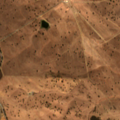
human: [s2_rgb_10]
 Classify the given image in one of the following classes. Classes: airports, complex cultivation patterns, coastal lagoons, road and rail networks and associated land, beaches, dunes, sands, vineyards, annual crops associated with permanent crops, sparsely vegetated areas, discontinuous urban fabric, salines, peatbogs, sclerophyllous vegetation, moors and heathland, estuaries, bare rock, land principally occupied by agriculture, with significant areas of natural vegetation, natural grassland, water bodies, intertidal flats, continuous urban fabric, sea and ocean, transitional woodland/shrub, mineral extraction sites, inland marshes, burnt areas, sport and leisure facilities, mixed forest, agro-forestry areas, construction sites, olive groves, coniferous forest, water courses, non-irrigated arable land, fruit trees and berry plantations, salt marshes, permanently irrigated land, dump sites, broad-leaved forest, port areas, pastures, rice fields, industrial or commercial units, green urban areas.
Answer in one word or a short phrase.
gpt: non-irrigated arable land, pastures, agro-forestry areas